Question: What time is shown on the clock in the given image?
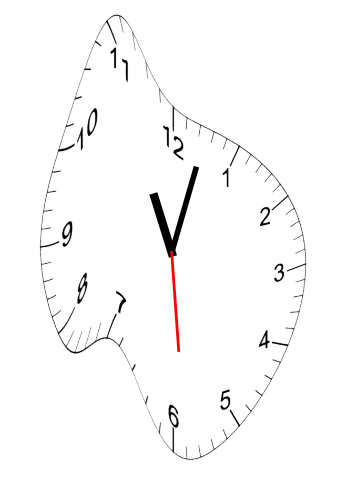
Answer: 11:02:29